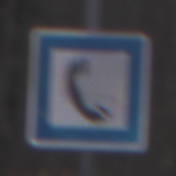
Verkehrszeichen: Fernsprecher
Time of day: Midday
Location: Outdoor (Nature)
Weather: Overcast
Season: Autumn
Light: Natural